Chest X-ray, AP view. Patient: 46 years old, sex M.
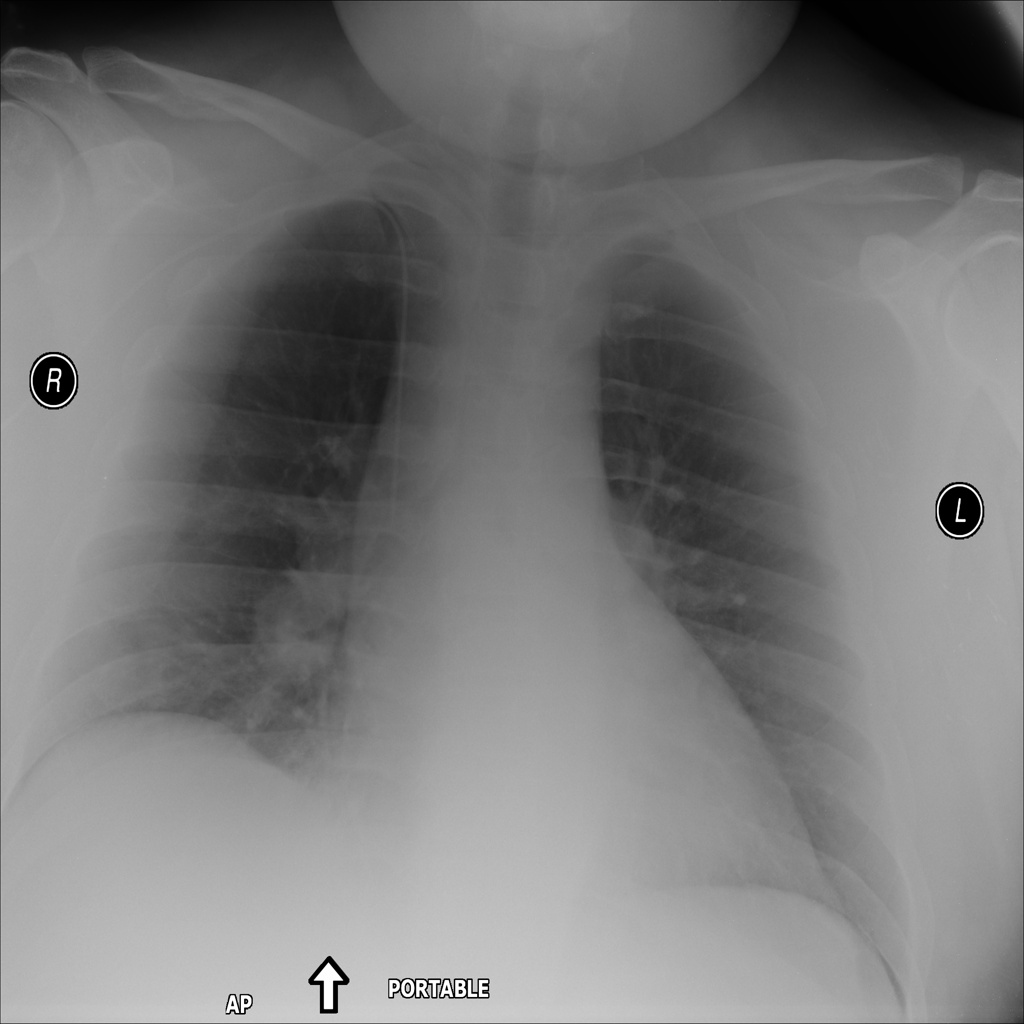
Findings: Mass, Nodule